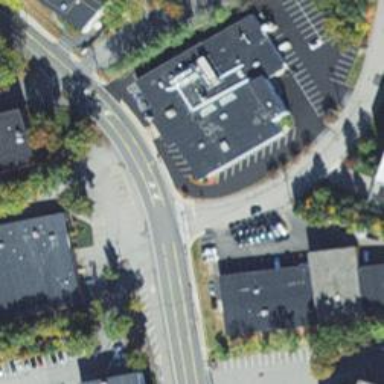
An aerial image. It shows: Road with stop sign.